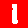
Digit: 1